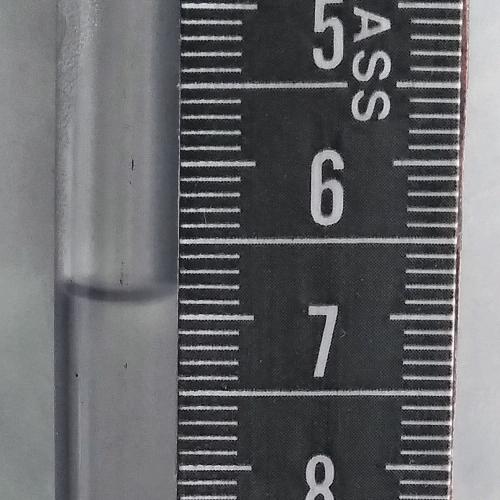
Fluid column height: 6.9 cm